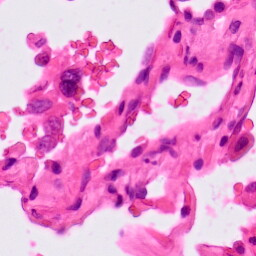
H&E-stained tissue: Lung